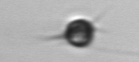
Label: Acanthoica_quattrospina